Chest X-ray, PA view. Patient: 43 years old, sex F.
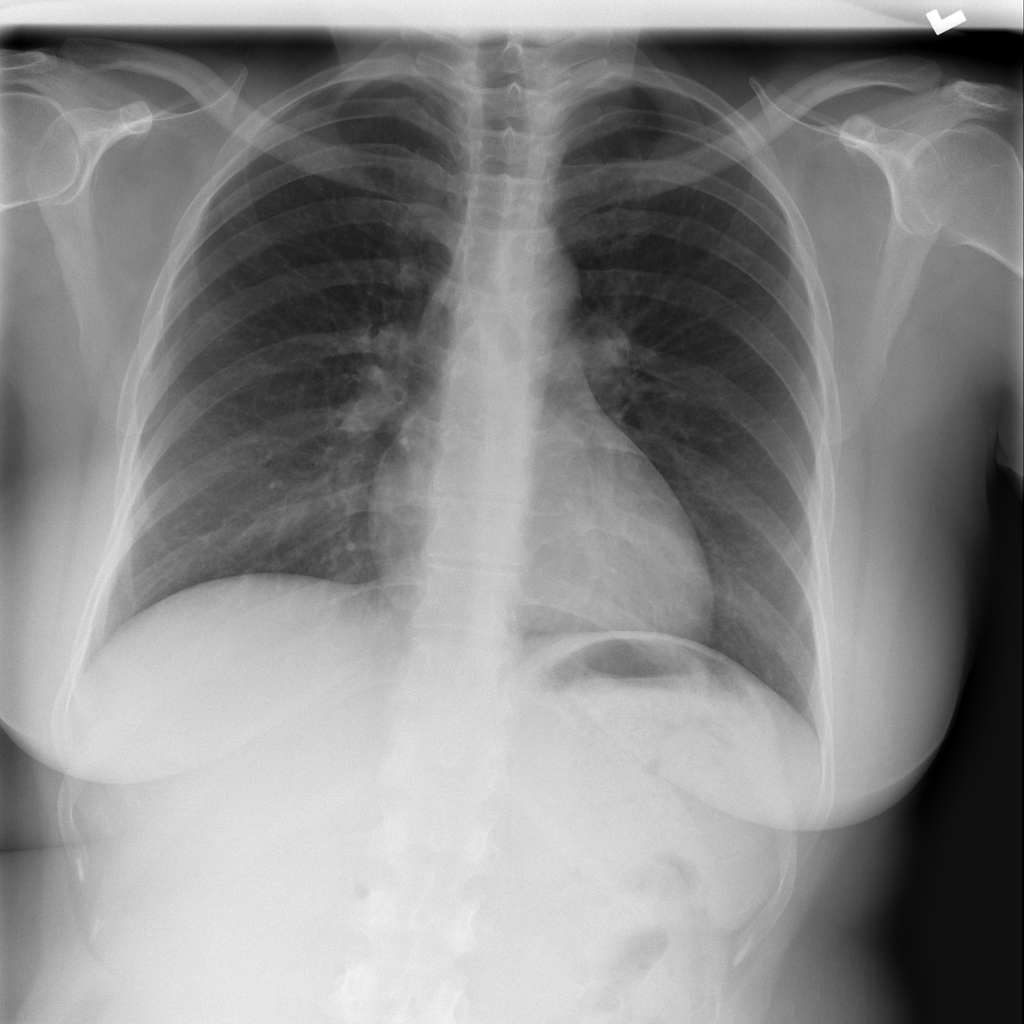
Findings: No Finding